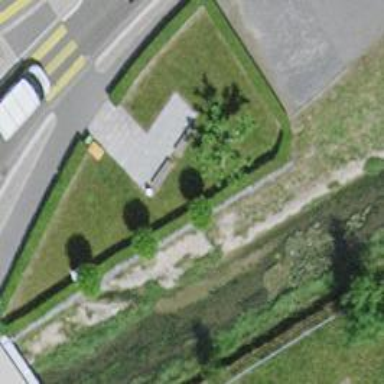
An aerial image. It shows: Brown bench in the vicinity.